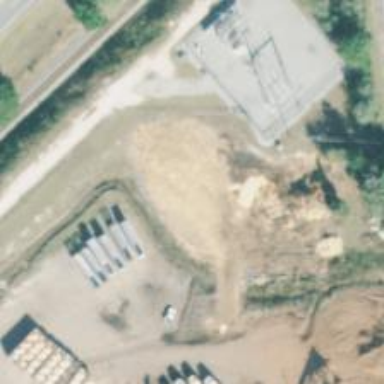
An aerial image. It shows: Industrial power substation surrounded by fence.